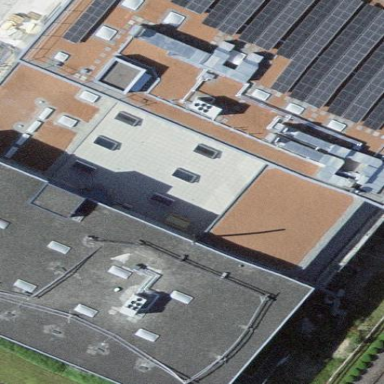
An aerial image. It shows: Commercial building.